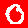
Digit: 0